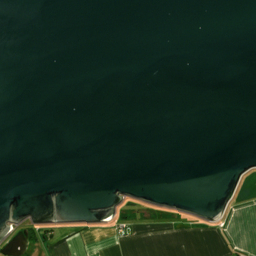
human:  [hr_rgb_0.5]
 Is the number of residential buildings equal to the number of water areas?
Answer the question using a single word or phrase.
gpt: no

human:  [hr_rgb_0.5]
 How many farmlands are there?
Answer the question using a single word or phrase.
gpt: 5

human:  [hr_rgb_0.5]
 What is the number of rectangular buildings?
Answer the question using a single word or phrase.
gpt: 11

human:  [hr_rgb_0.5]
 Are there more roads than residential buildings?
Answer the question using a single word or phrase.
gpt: yes

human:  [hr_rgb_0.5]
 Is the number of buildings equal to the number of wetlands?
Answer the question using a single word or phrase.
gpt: no

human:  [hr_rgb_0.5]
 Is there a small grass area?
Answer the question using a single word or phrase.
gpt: yes

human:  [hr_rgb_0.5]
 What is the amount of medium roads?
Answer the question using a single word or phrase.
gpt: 0

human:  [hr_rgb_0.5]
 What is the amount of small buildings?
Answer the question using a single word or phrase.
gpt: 13

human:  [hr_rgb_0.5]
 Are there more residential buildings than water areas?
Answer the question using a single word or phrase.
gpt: no

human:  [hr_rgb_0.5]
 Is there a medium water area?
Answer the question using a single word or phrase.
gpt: yes

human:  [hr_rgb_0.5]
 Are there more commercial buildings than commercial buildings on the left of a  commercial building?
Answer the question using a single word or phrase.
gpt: no

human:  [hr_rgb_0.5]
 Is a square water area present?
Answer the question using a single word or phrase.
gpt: no

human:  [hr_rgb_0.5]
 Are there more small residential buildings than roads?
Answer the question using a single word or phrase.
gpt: no

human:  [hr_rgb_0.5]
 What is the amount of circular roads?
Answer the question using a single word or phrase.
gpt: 0

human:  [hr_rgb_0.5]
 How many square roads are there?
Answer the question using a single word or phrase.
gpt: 0

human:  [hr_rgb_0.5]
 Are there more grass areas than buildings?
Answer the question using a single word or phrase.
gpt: yes

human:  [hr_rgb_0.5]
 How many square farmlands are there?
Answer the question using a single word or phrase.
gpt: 0

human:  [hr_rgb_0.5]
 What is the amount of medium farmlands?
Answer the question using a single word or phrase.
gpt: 0

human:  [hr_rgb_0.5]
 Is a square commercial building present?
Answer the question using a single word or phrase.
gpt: no

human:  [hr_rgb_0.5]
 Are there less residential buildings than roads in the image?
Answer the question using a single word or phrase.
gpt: yes

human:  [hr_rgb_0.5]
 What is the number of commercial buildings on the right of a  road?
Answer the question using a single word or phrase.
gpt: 0

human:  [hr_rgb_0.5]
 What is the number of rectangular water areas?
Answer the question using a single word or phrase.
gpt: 3

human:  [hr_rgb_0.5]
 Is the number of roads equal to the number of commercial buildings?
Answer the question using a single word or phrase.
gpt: no

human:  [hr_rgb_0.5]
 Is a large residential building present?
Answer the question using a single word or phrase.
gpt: no

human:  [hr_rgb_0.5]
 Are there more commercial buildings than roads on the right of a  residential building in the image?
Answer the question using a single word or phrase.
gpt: no

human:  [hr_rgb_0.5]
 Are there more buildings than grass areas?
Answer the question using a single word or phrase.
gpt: no

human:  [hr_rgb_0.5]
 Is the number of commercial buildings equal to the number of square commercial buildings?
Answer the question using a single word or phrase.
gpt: yes

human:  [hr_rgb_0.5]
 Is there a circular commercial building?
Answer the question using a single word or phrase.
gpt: no

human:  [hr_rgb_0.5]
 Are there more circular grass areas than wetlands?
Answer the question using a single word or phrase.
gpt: no

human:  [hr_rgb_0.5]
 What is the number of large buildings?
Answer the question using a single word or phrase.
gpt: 0

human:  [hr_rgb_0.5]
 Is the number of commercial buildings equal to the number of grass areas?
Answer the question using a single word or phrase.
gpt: no

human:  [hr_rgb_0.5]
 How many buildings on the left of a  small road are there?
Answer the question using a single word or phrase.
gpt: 13

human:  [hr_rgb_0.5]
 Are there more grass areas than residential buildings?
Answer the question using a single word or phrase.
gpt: yes

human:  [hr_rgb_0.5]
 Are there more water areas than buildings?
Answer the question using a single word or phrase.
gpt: yes

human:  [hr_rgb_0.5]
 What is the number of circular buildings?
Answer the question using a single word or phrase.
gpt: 0

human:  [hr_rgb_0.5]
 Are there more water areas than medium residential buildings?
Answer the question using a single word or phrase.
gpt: yes